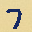
Label: 7